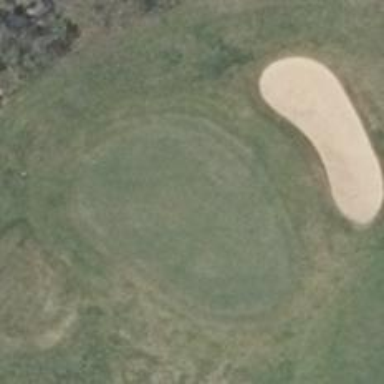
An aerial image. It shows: View of golf hole.